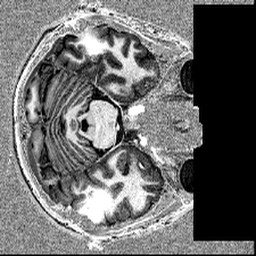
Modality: T1w
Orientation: axial
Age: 26
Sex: male